Question: I'm trying to build Web API that returns images from my SQL database but I'm facing issues with the path of my image that says:
> couldn't find a part of the path

Any suggestions would be appreciated.
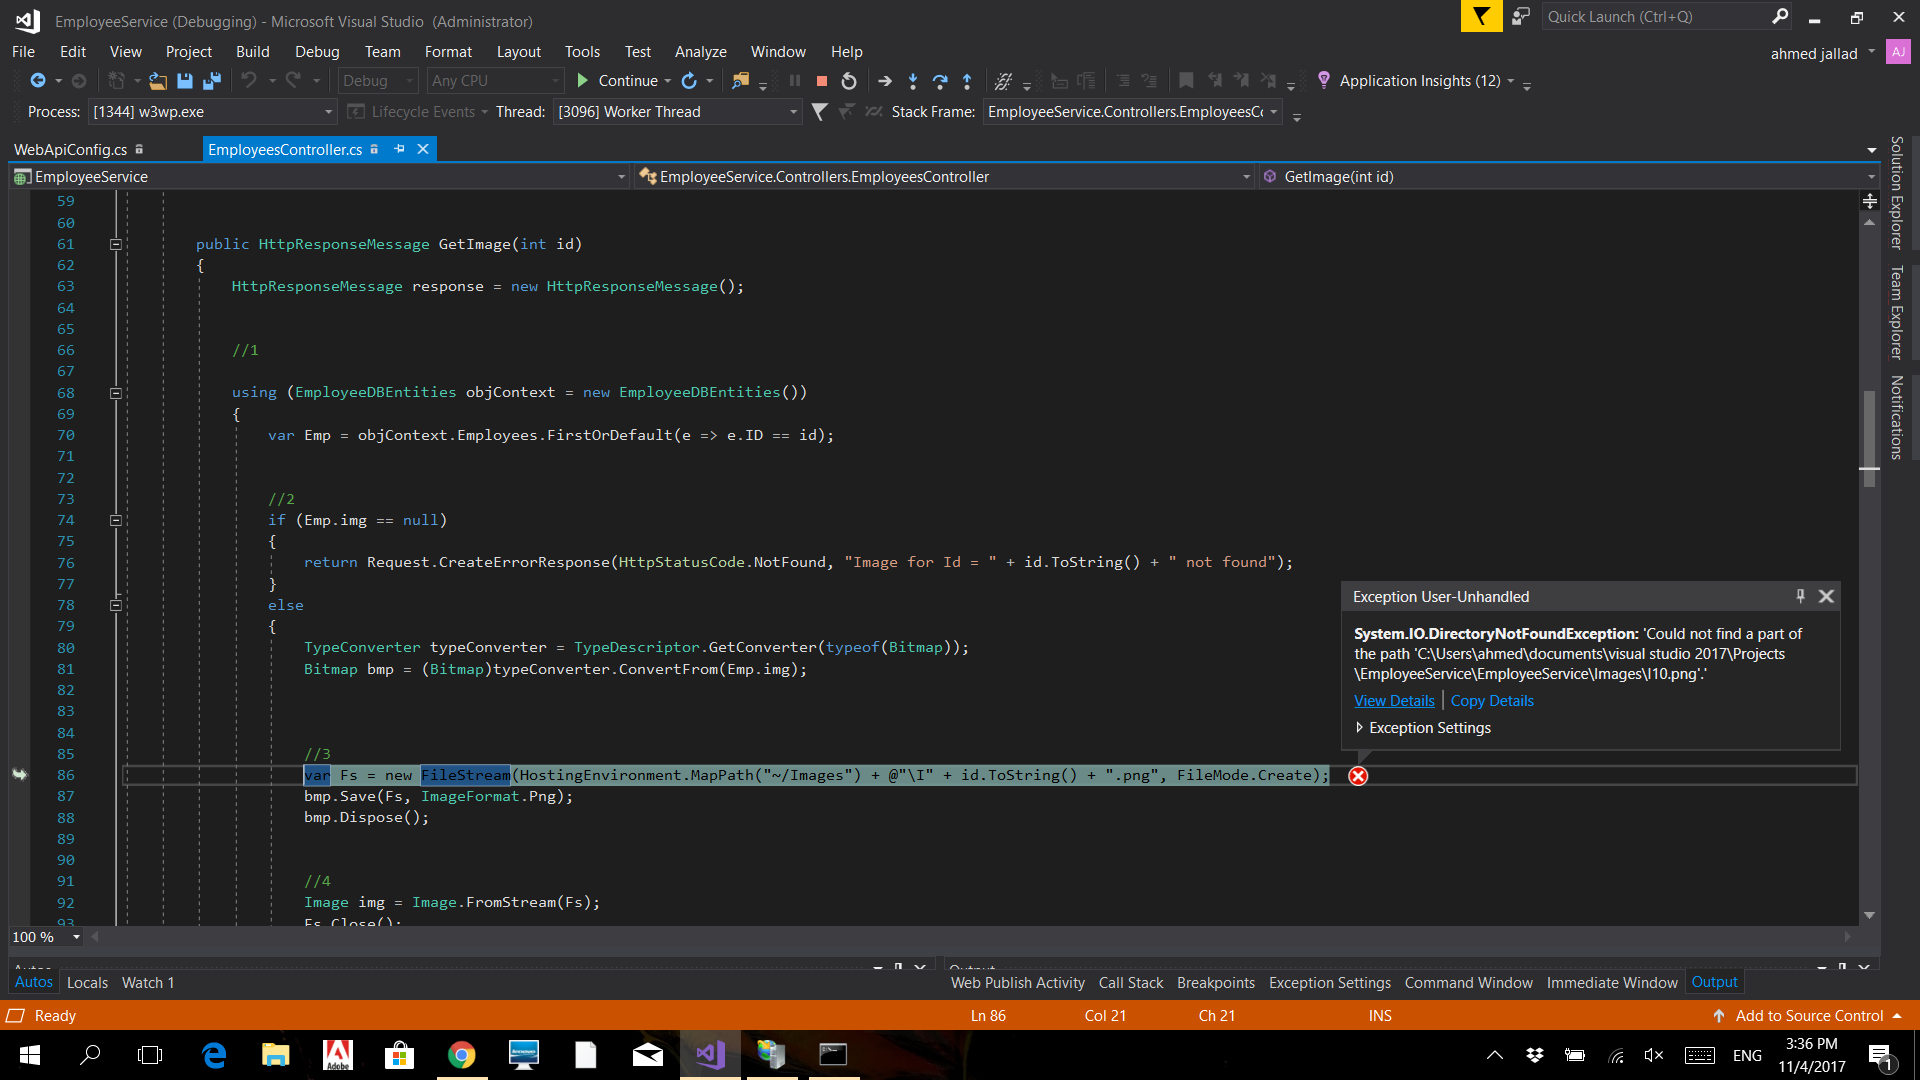
Answer: Check your 'image' folder, did it come with a capital letter? Because your code is displaying 'Image' not 'image'.